Interaction volume radius: 10 \u00c5
Interaction volume height: 15 \u00c5
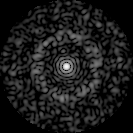
Disorder parameter: 0.8389